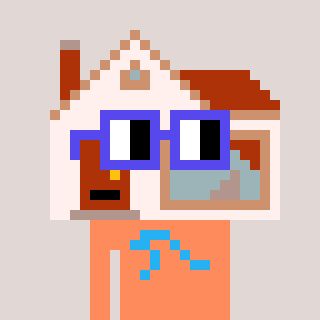
a pixel art character with square blue glasses, a house-shaped head and a peachy-colored body on a warm background